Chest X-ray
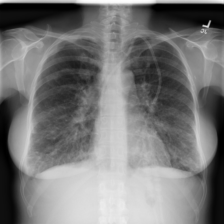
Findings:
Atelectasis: negative
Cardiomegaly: negative
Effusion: positive
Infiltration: positive
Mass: negative
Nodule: negative
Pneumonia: negative
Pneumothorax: negative
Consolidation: negative
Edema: positive
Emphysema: negative
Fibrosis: negative
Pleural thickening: negative
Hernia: negative